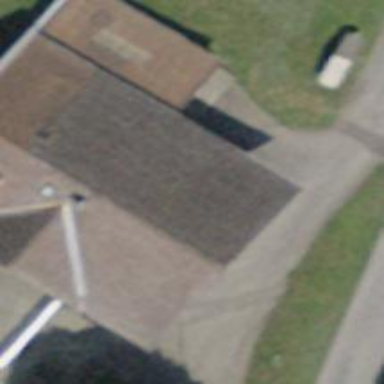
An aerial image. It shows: Post box.